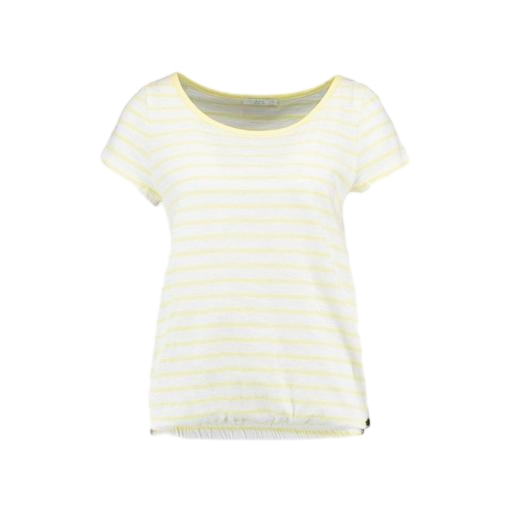
yellow and white t shirt, yellow iconic women's round neck t-shirt, yellow scoop tee, white background